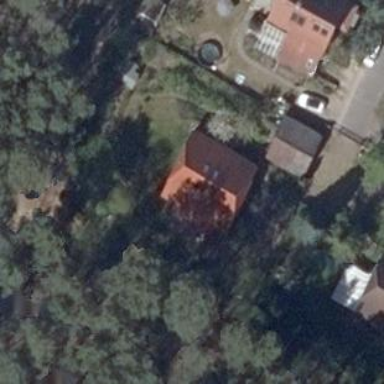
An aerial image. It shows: Simple and straightforward house.